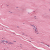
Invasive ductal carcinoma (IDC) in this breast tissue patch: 0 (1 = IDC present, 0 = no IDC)